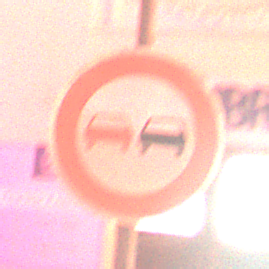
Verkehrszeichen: Ueberholverbot
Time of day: Night
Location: Outdoor (Urban)
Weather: Overcast
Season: Winter
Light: Artificial